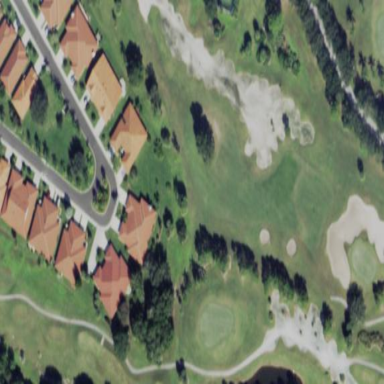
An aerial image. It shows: Grassy area designated as golf fairway.